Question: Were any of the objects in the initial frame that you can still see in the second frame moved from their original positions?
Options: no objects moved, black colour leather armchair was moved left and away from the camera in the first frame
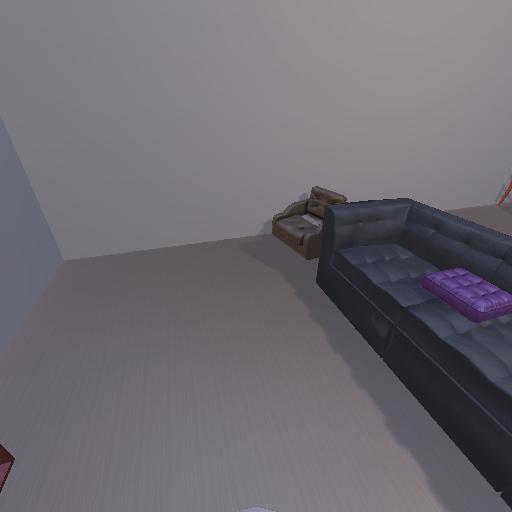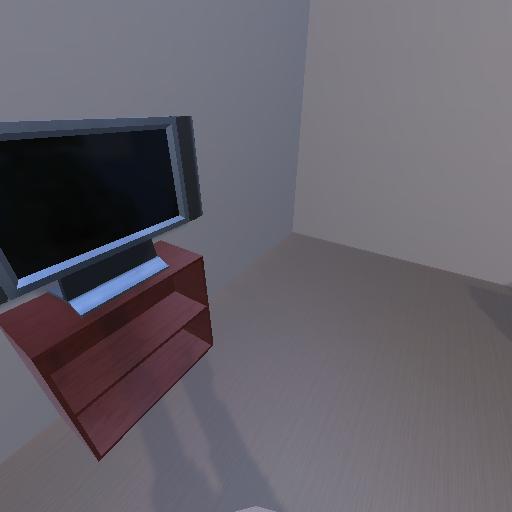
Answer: no objects moved